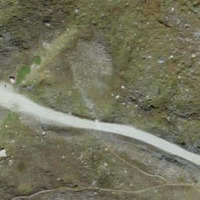
EUNIS habitat code: 26
Species observed at this site:
Oxytropis campestris
Achillea nana
Oxyria digyna